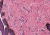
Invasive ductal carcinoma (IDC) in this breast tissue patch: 0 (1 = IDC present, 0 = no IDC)